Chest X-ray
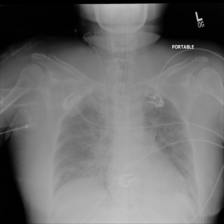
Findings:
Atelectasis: negative
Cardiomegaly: negative
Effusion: negative
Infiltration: positive
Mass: negative
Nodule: negative
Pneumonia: negative
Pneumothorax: negative
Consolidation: negative
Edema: negative
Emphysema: negative
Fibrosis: negative
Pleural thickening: negative
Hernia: negative